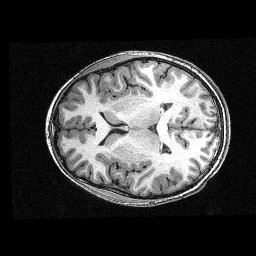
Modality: T1w
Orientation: axial
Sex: male
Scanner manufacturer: siemens
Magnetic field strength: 3 T
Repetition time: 2.3 s
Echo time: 0.00336 s